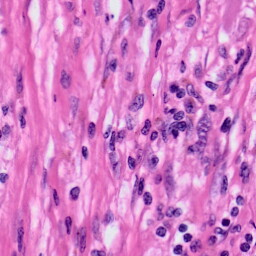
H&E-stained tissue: Skin